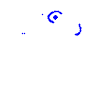
Particle: proton